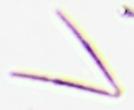
Label: Thalassionema